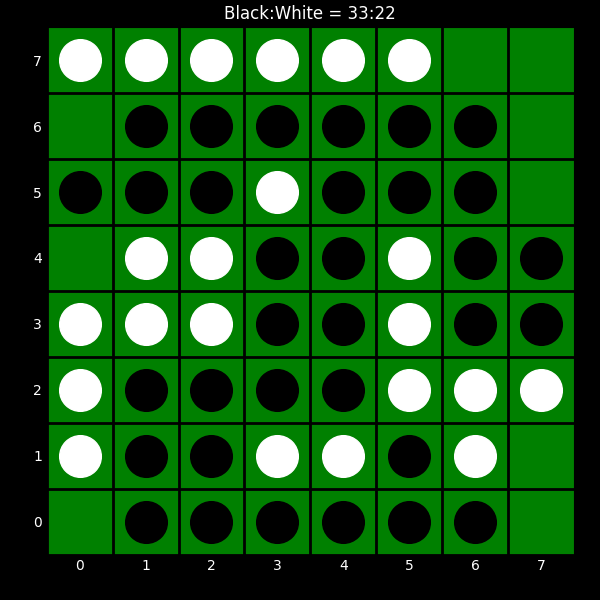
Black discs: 33
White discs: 22